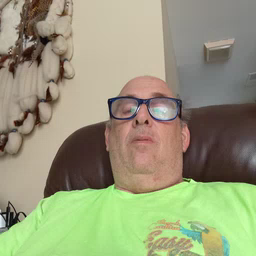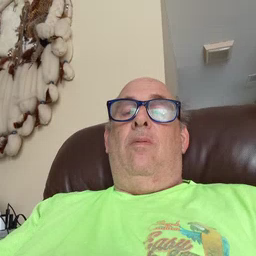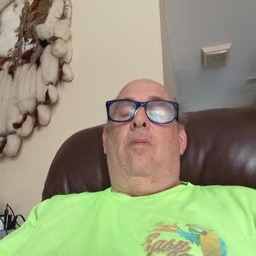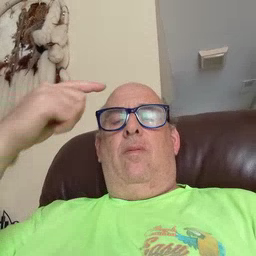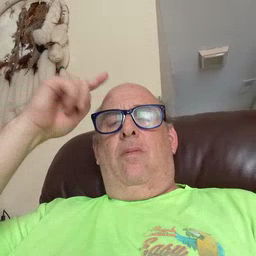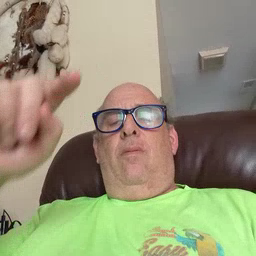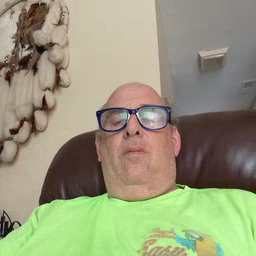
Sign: for